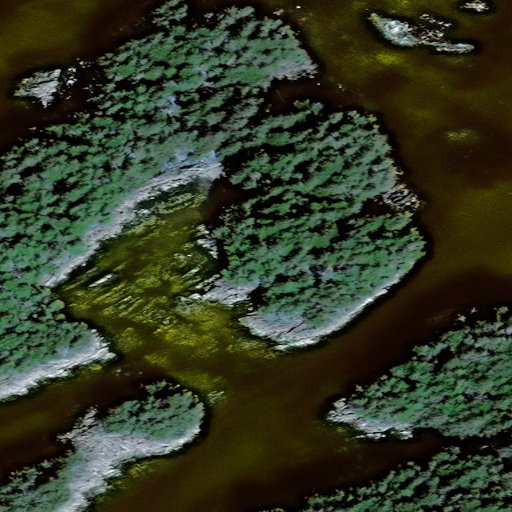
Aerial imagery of island in Alaska named Granite Islands containing only unknown